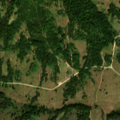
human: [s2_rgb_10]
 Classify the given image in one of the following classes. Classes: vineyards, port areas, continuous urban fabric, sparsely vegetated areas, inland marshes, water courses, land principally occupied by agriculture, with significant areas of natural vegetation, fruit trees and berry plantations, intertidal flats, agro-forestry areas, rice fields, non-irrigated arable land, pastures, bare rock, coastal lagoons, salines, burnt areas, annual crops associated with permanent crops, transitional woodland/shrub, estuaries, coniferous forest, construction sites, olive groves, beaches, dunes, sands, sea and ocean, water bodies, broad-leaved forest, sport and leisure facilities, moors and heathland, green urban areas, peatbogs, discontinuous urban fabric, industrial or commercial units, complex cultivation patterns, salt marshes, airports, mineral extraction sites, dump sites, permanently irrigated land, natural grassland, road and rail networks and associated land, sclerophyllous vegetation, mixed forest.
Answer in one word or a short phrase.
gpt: pastures, broad-leaved forest, transitional woodland/shrub